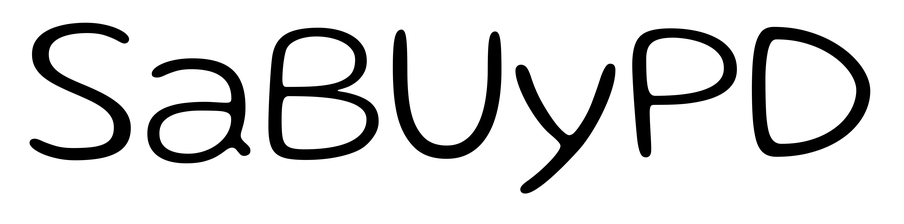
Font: Gluten_ExtraLight